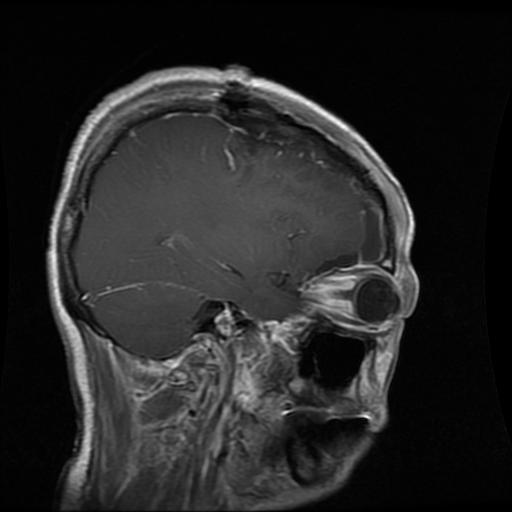
Label: glioma